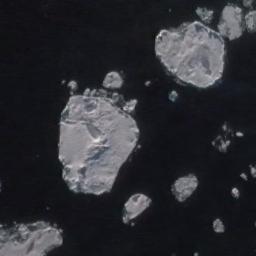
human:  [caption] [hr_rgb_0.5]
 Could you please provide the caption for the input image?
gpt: Two large pieces of ice and many small pieces of ice scattered on the deep blue sea .

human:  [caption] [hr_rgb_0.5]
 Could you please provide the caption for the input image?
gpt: Two large pieces of sea ice and some small pieces of ice sea float in the deep light blue sea .

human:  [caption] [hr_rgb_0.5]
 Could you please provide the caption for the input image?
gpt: There are many ice on the dark blue sea .

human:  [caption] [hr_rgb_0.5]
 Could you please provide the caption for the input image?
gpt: The sea is surrounded by sea ice .

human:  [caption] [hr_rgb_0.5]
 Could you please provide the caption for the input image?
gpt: There are some pieces of sea ice .